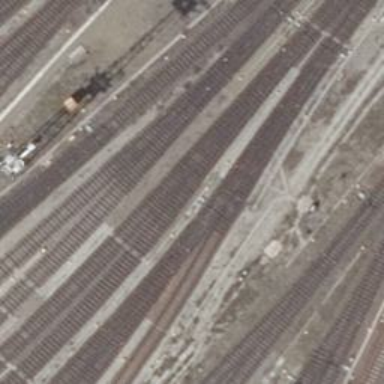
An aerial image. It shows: Railway yard with electrified contact lines.